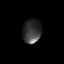
Tissue: lung
Cell type: Others
Senescence score: 0.2377
Nuclear area (px): 435
Mean DAPI intensity: 56.754